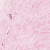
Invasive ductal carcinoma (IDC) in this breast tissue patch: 0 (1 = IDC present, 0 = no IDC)